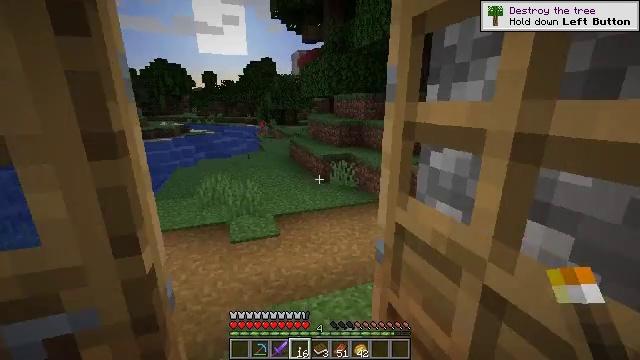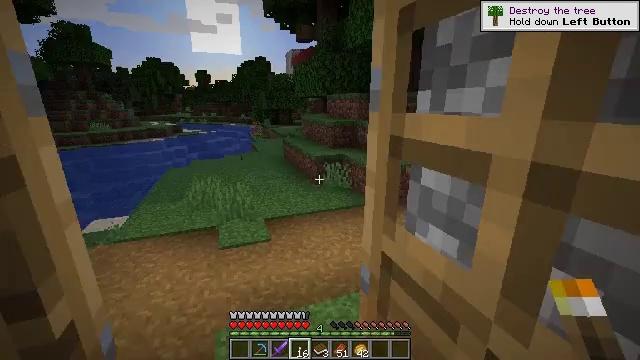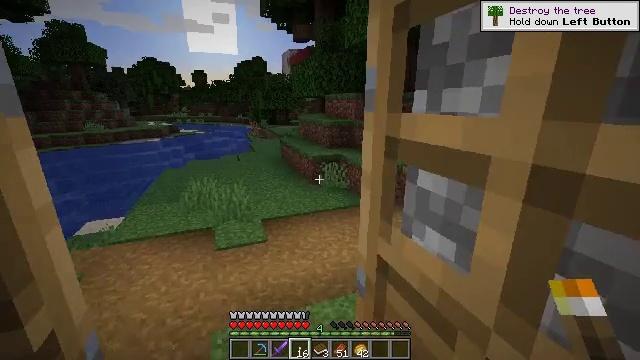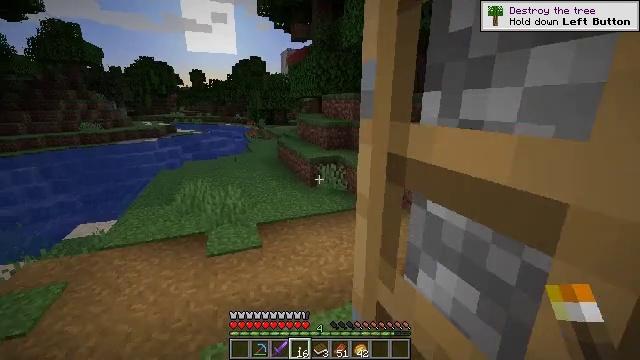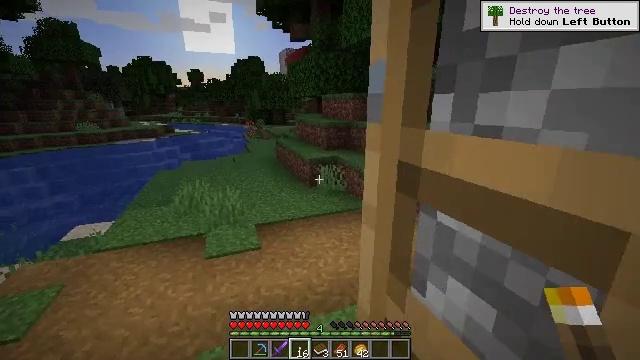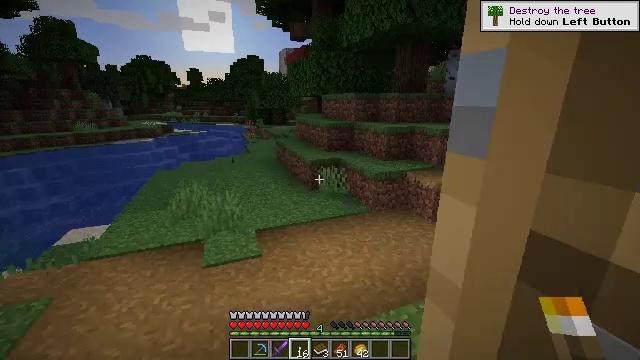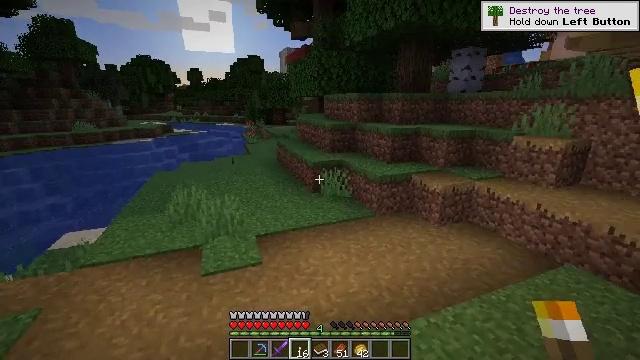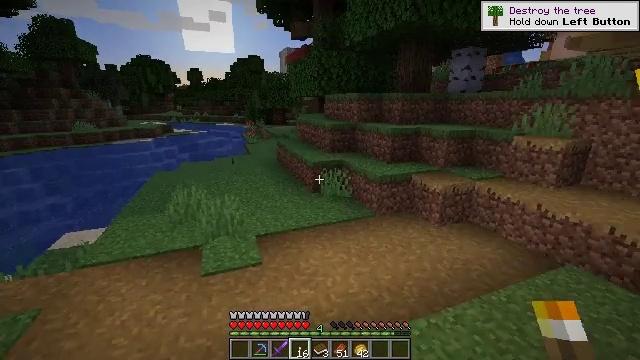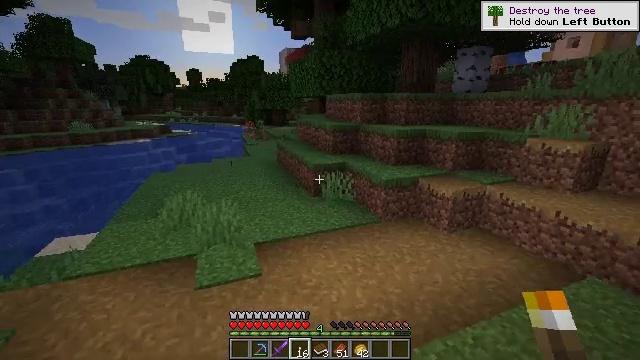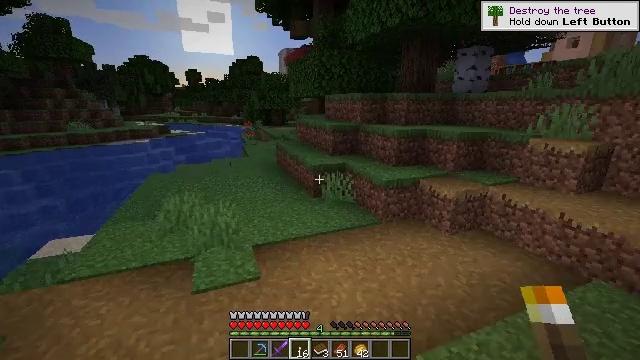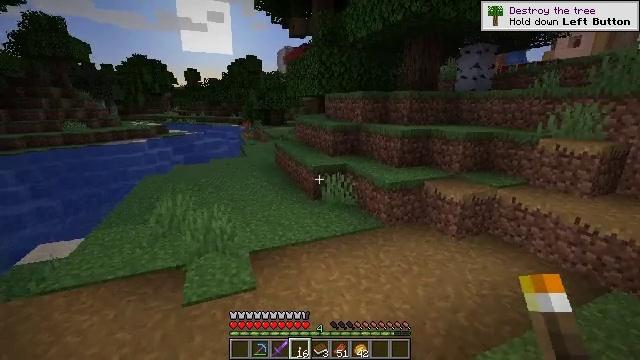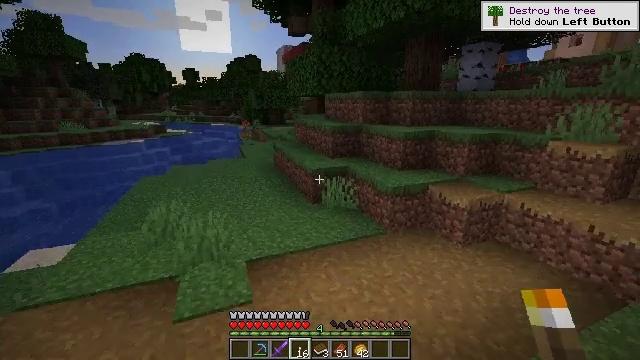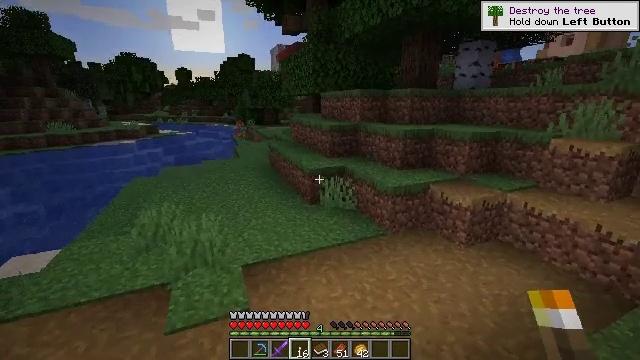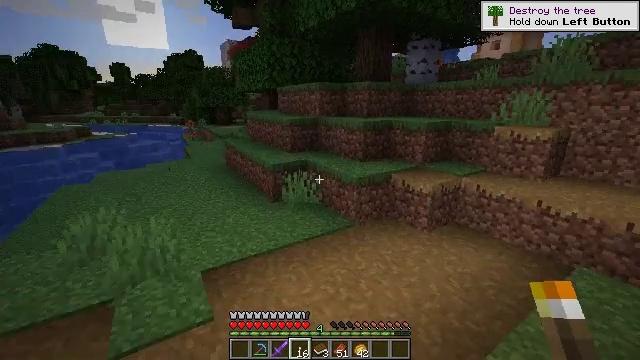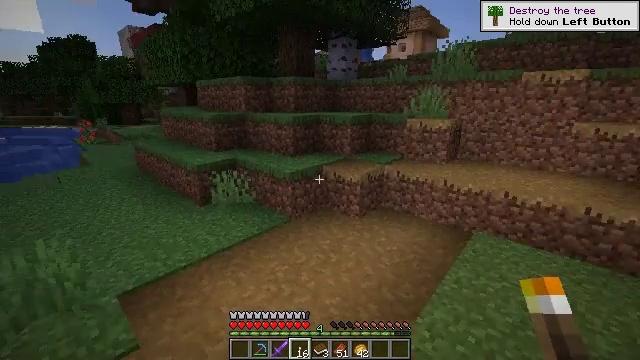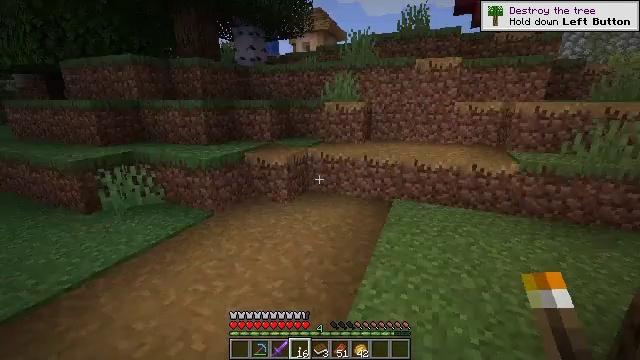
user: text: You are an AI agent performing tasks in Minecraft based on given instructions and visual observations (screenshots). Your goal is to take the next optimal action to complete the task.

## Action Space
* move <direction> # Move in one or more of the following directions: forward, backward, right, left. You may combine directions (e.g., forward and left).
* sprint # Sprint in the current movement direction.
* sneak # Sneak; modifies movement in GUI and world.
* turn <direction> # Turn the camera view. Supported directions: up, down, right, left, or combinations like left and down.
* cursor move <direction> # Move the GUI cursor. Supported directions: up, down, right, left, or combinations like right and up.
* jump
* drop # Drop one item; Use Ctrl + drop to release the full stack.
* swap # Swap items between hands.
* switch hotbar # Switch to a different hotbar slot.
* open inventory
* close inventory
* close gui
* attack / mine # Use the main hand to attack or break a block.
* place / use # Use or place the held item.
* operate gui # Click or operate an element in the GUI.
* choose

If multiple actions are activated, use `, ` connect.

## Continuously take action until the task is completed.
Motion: motion action
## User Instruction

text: Get multiple gold nugget from a gold ingot.
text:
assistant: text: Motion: move forward and move right, turn right
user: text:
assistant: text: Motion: move forward and move right
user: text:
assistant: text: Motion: move forward and move right
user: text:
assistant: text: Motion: move forward
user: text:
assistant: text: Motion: move forward
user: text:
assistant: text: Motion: move forward
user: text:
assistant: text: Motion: move forward
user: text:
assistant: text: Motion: move forward
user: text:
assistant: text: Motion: move forward
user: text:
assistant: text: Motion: move forward
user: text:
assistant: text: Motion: move forward
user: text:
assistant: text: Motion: move forward and move left, turn right
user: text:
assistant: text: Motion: move forward and move left, turn right
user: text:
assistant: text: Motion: move forward and move left, turn right
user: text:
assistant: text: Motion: move forward and move left, turn right
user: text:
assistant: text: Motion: move forward and move left, turn right and down
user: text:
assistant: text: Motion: turn right
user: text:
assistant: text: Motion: turn left and up
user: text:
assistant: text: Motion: no_op
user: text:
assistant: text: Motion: turn down
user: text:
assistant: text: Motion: move forward, turn down
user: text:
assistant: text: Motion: move forward, turn right
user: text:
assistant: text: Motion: move forward
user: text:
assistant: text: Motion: turn right and up
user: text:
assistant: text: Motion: move forward, turn right
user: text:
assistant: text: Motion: move forward, turn right
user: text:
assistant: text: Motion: move forward, turn right
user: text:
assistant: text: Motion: move forward, turn right and up
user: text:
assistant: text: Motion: move forward, turn right and up
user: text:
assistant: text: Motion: move forward, turn right